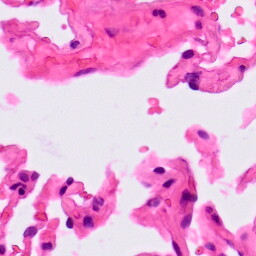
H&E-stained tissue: Lung